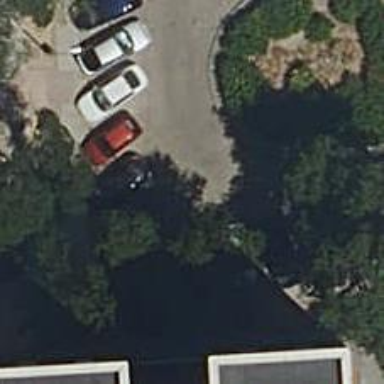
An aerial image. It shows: Parking aisle designated as service road.